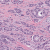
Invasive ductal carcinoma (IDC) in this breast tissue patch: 1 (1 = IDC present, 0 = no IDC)